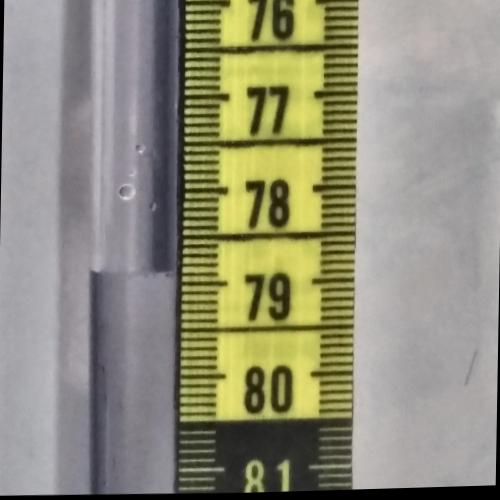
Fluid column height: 78.9 cm